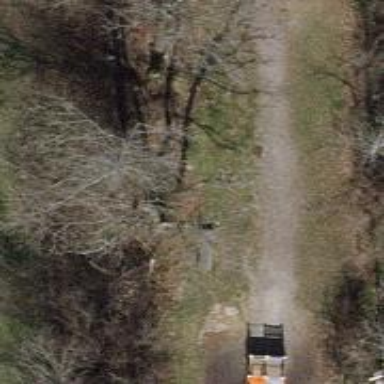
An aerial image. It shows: Bench for seating.